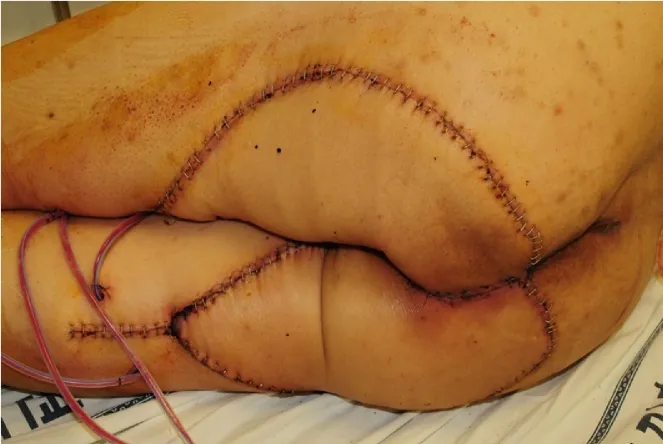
Postoperative wound. . Bilateral V-Y advancement flap.
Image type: medical_photograph (other_medical_photograph)